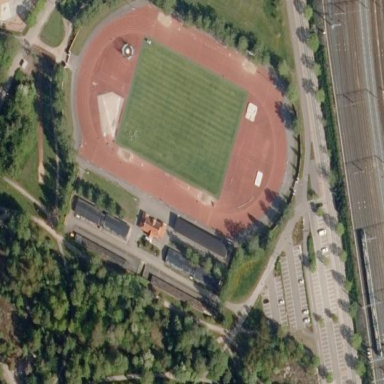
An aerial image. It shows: Athletics pitch for leisure land sports.